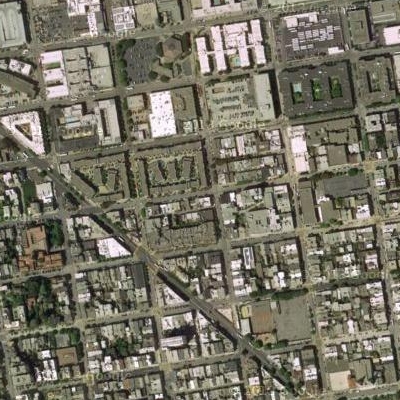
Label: Industry